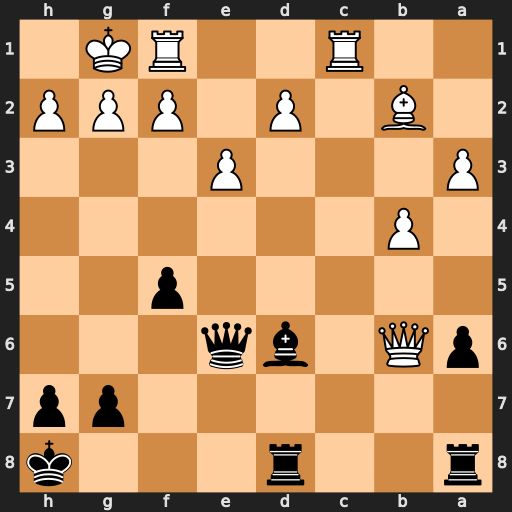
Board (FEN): r2r3k/6pp/pQ1bq3/5p2/1P6/P3P3/1B1P1PPP/2R2RK1
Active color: b
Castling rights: -
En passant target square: -
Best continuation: Bxh2+ Kxh2 Qxb6